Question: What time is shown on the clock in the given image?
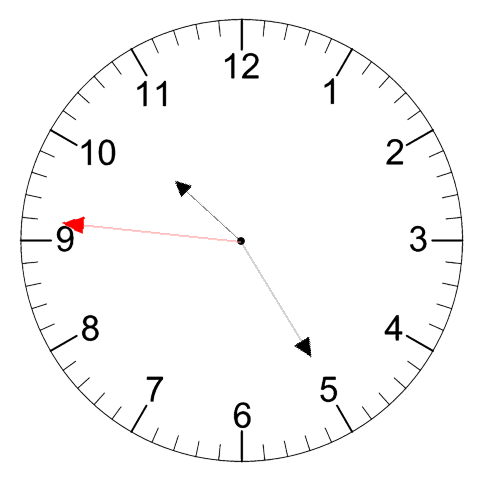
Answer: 10:24:46